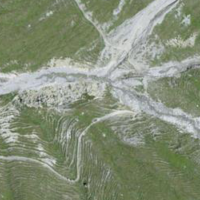
EUNIS habitat code: 31
Species observed at this site:
Silene acaulis
Tussilago farfara